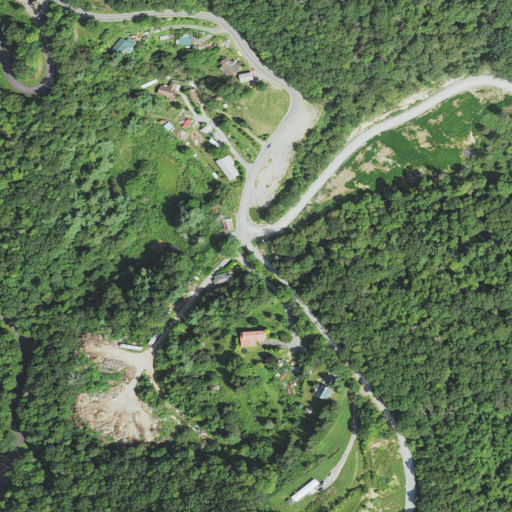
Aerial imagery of gap in North Carolina named Dry Pond Gap containing deciduous forest, mixed forest, open development, low intensity development, medium intensity development, pasture, and shrub